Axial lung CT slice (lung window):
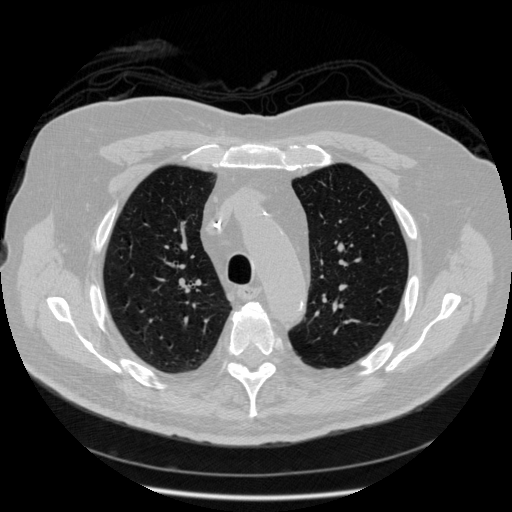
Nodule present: no